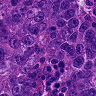
Metastatic tissue present: yes